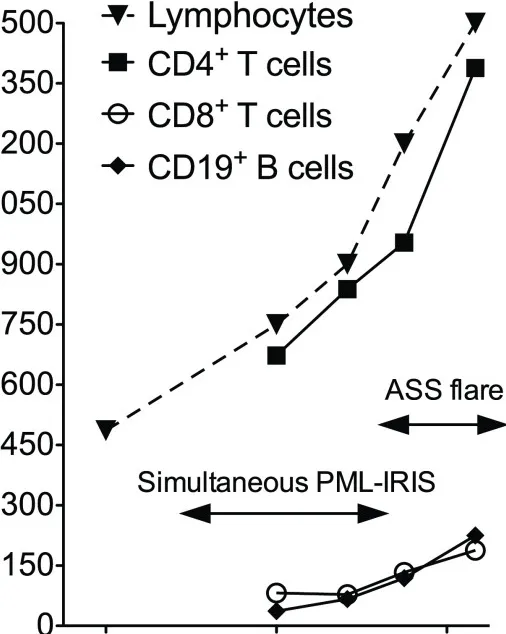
Course of blood lymphocytes according to symptoms and therapy. . Arrows underneath the graph represent treatment periods. Single arrow heads represent treatments that were begun or stopped outside of the time period represented on the graph. ASS: Anti-synthetase syndrome; MMF: mycophenolate mofetil.
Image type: pathology (immunostaining)